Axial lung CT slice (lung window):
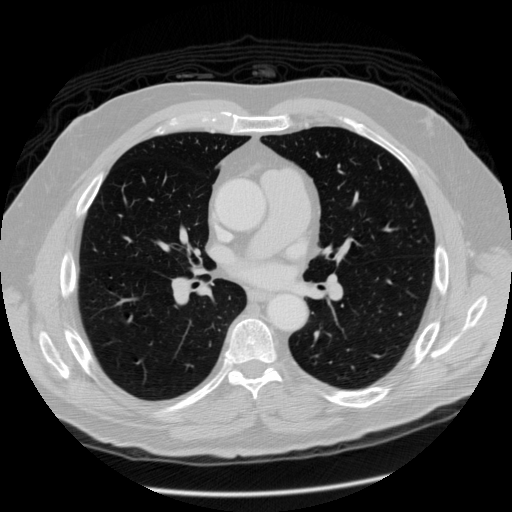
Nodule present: no